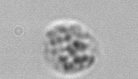
Label: Amoeba